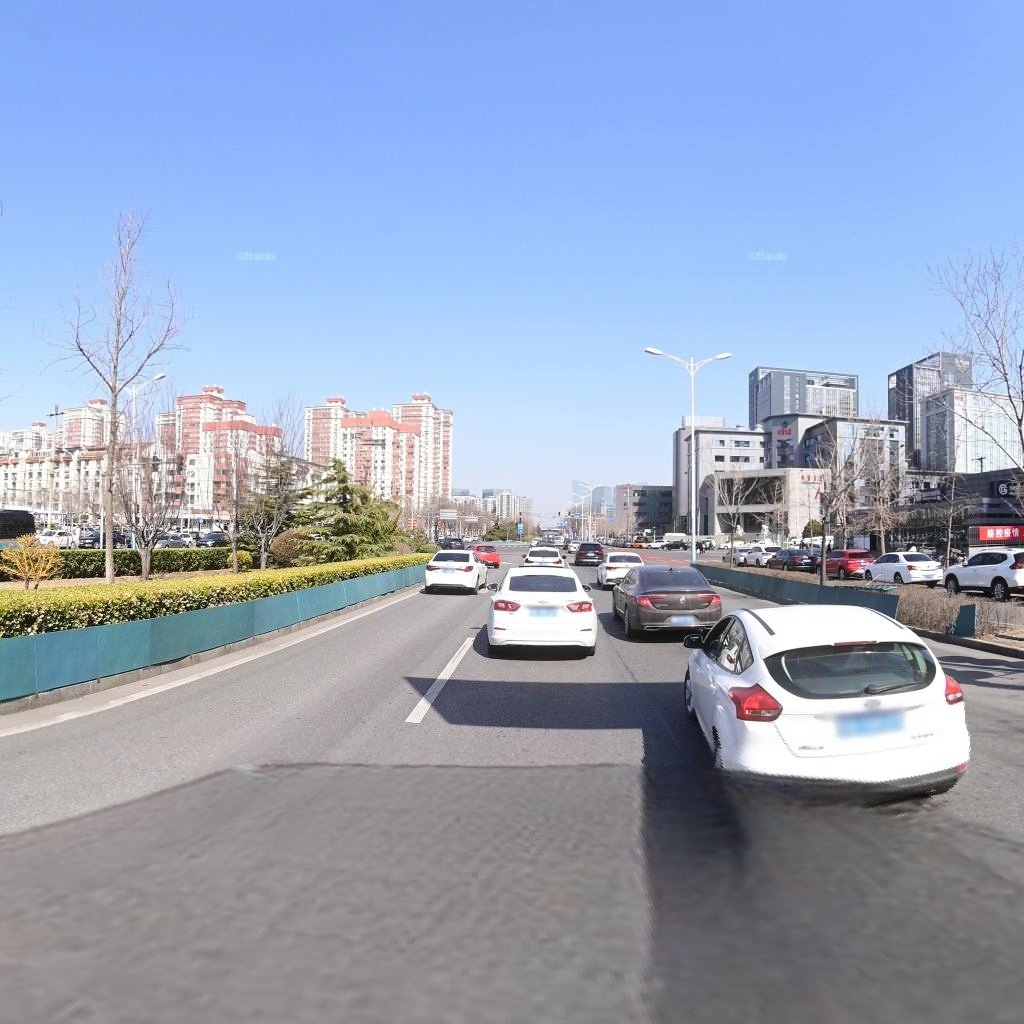
Region: Chaoyang
Road damage annotations: longitudinal patch